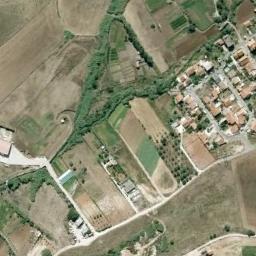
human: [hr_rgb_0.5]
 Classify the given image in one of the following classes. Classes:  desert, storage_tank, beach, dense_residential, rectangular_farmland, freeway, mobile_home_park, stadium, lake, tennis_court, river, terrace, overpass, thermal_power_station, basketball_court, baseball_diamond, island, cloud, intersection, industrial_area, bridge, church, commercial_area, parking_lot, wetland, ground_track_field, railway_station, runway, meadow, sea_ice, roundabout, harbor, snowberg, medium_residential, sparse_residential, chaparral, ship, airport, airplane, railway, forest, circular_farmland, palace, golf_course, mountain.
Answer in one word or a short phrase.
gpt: terrace